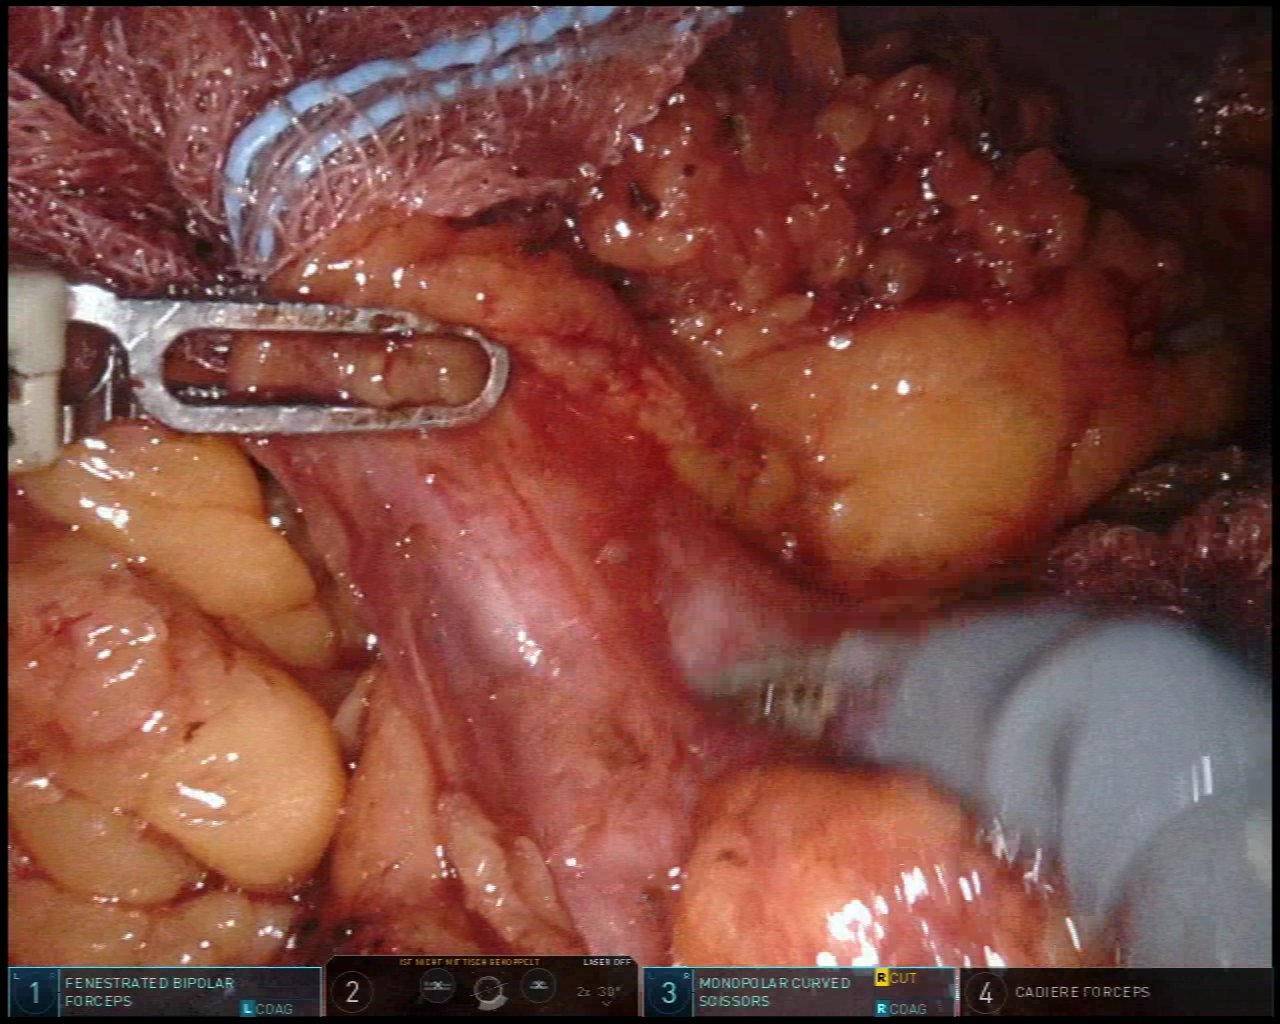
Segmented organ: stomach
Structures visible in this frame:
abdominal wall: no
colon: no
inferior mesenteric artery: no
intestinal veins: no
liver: no
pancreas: no
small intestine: no
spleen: yes
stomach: yes
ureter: no
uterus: no
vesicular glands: no